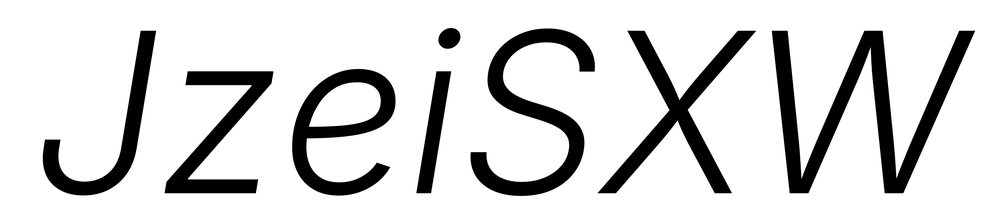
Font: Inter-Italic_Light_Italic